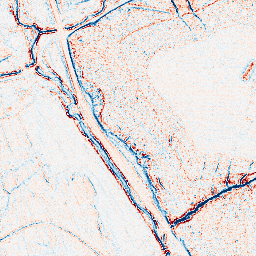
Category: edge_preserving
Decomposition family: anisotropic_diffusion
Decomposition parameters: iterations: 10
kappa: 100
gamma: 0.05
Upsampling method: sinc_hamming
Upsampling parameters: scale: 8
kernel_size: 16
Upsampling scale: 8